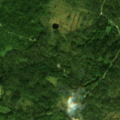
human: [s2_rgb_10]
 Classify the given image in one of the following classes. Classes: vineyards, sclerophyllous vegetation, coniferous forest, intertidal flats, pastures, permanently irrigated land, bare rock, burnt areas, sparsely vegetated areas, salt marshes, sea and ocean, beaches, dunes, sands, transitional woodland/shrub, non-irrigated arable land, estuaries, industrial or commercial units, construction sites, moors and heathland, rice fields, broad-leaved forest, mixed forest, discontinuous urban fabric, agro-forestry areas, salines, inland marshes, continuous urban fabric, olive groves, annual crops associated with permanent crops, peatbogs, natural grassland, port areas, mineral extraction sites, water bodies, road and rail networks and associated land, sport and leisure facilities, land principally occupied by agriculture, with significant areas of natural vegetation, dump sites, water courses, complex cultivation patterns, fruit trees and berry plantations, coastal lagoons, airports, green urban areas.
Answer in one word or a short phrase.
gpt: coniferous forest, mixed forest, transitional woodland/shrub